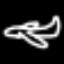
Label: airplane